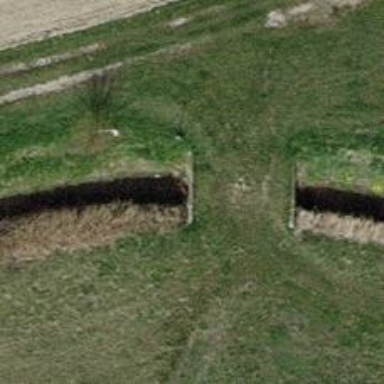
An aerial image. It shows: Culvert tunnel under ditch.